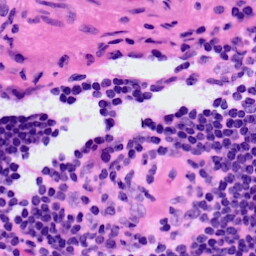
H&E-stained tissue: LymphNode